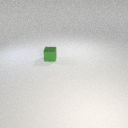
small green metal cube